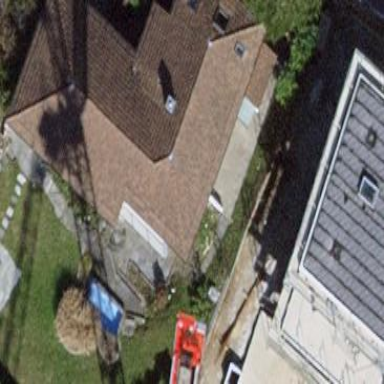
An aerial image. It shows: Detached building with half-hipped roof.